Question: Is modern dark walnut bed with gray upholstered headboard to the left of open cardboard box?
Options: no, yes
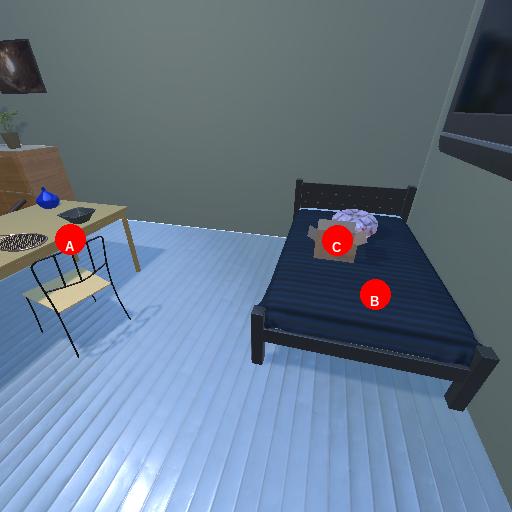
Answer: no